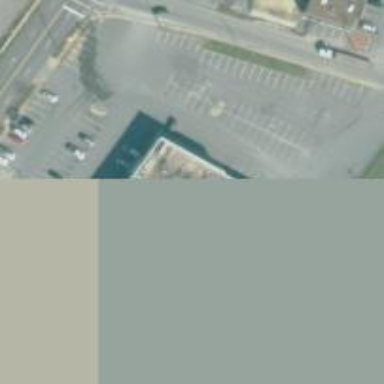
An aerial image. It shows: Supermarket.